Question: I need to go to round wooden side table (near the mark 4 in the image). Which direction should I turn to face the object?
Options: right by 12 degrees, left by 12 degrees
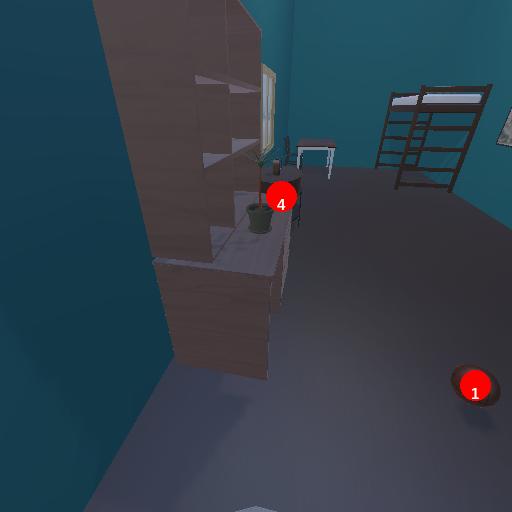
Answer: right by 12 degrees